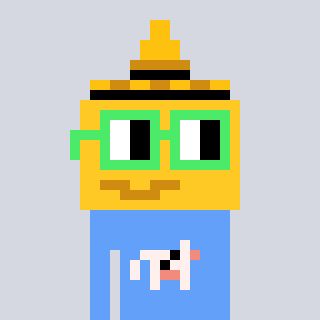
a pixel art character with square light green glasses, a mustard-shaped head and a blue-colored body on a cool background